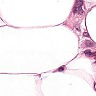
Metastatic tissue present: yes